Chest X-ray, PA view. Patient: 43 years old, sex M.
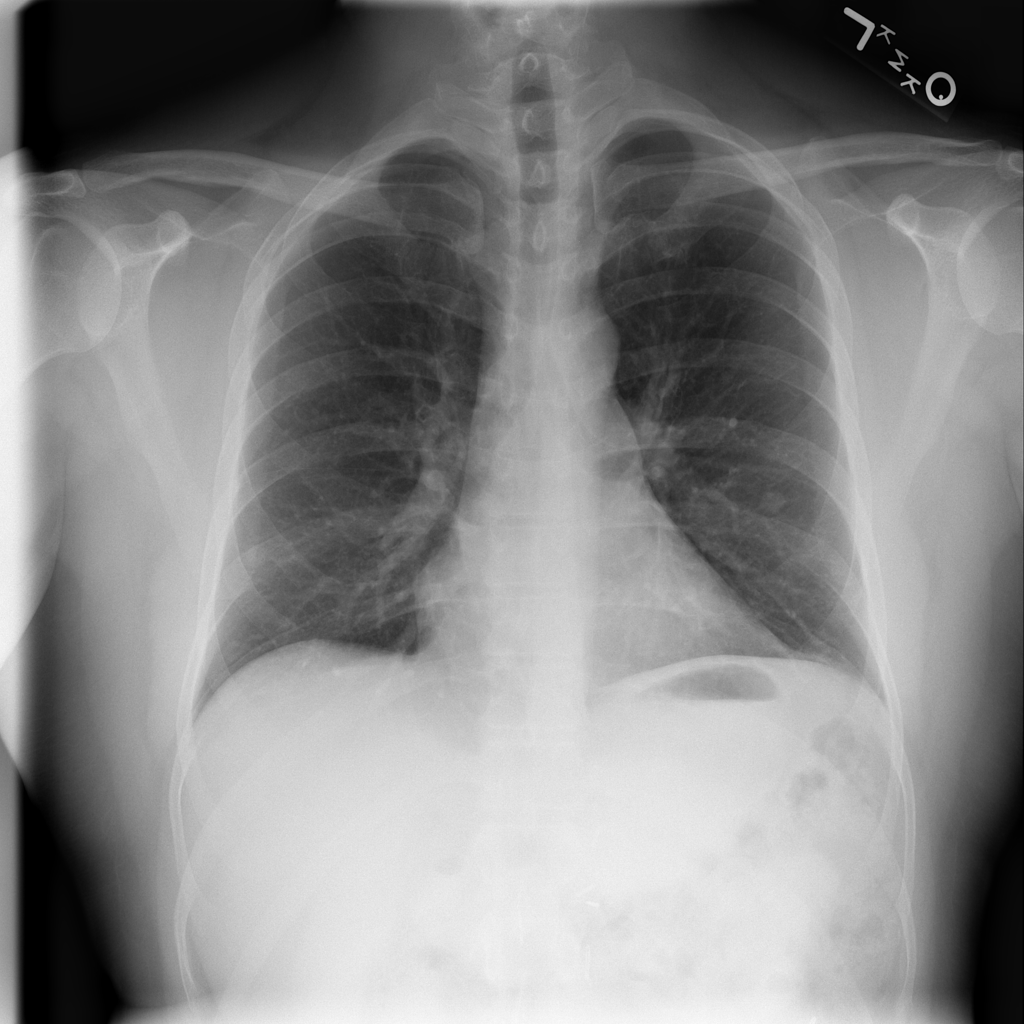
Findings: Nodule